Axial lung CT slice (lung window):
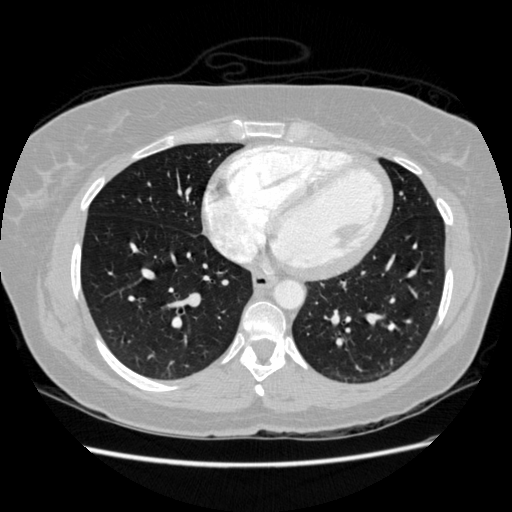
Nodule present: no